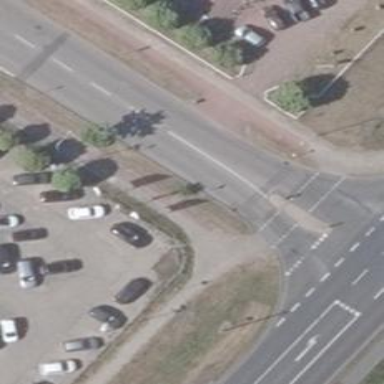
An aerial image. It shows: Road with "give way" sign.